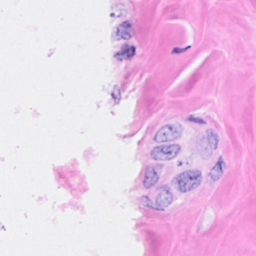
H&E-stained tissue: Breast